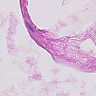
Metastatic tissue present: no